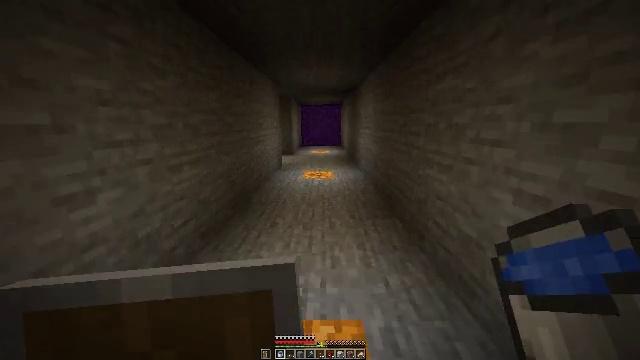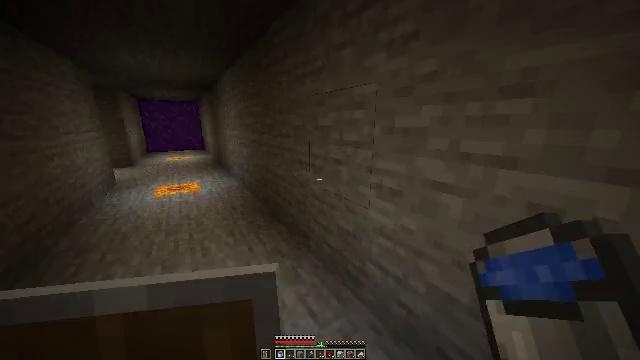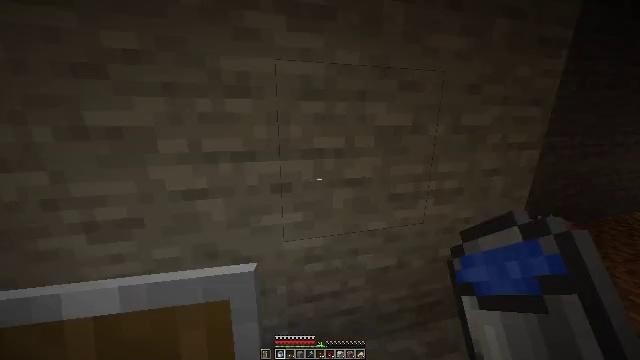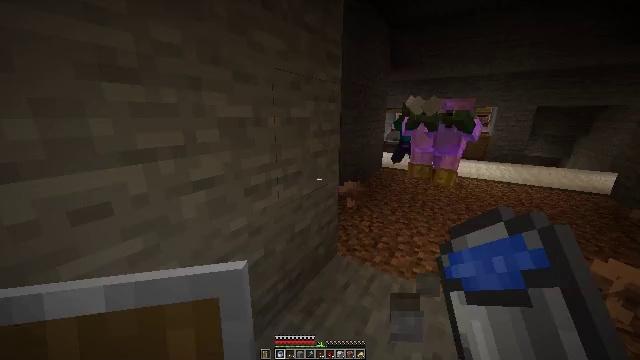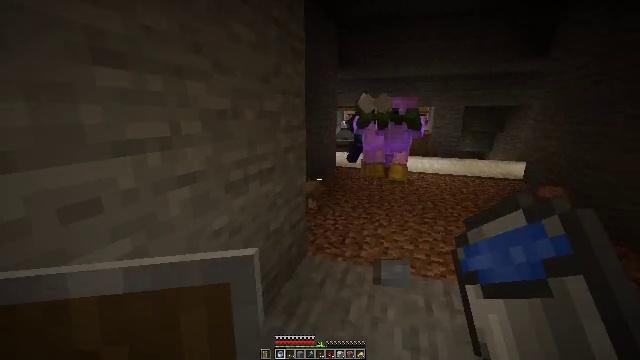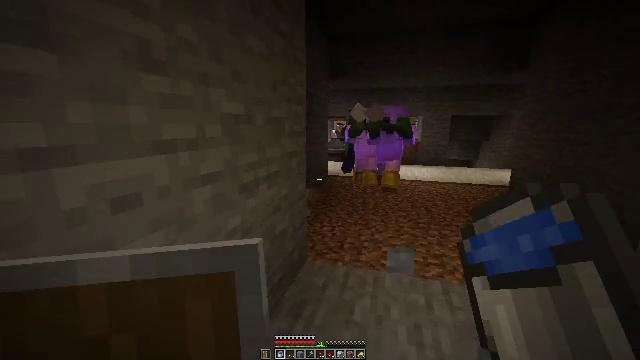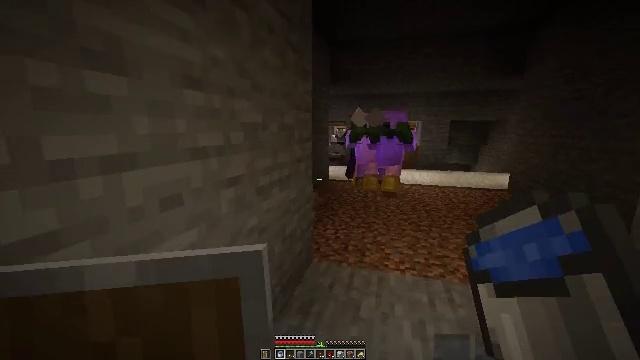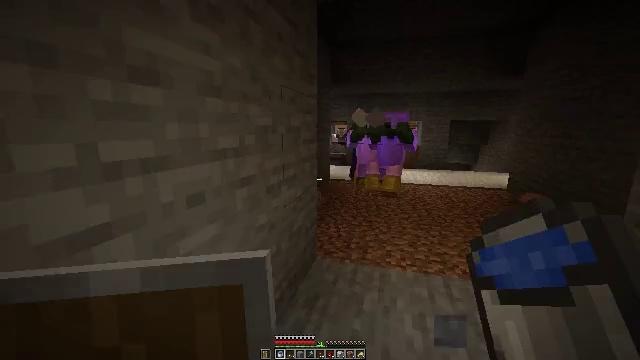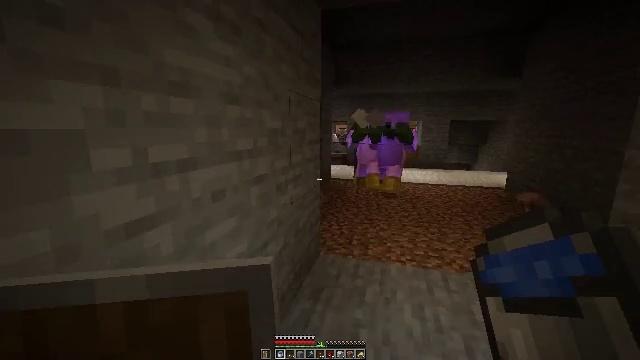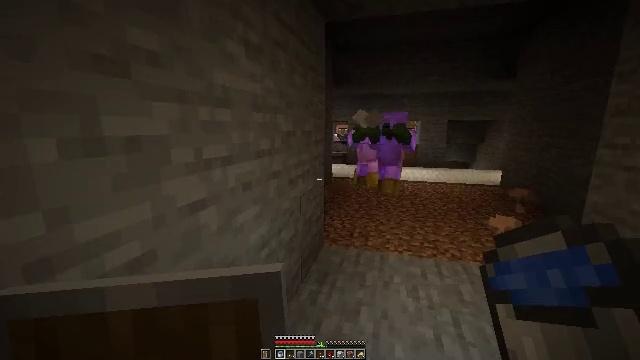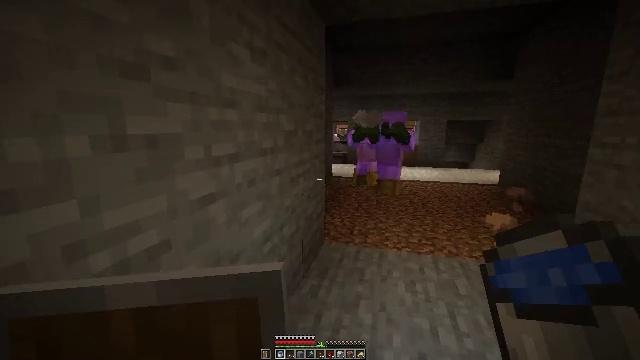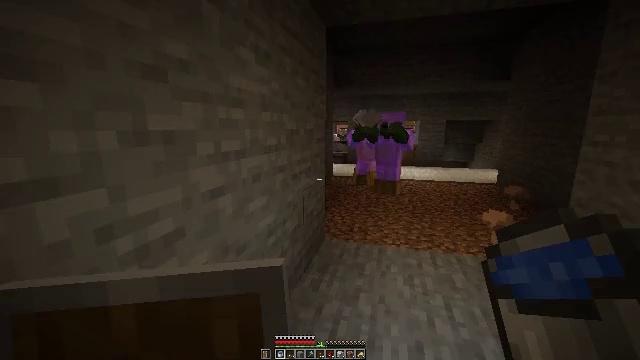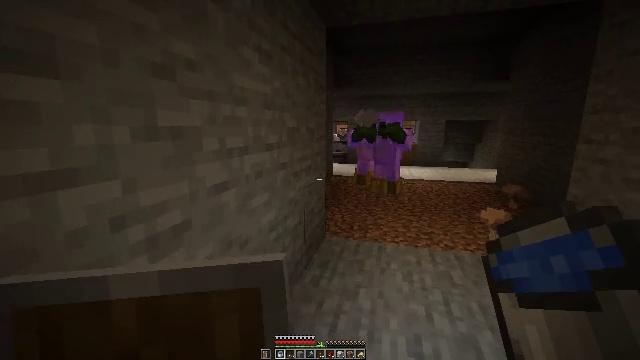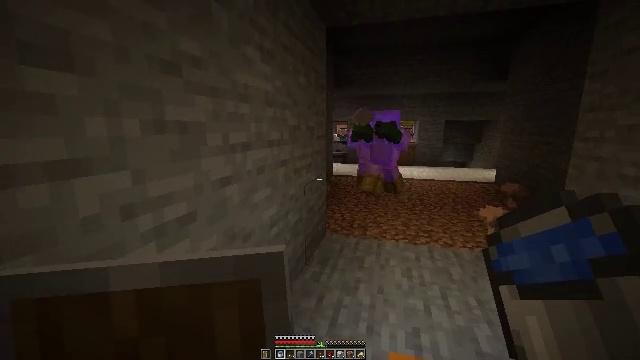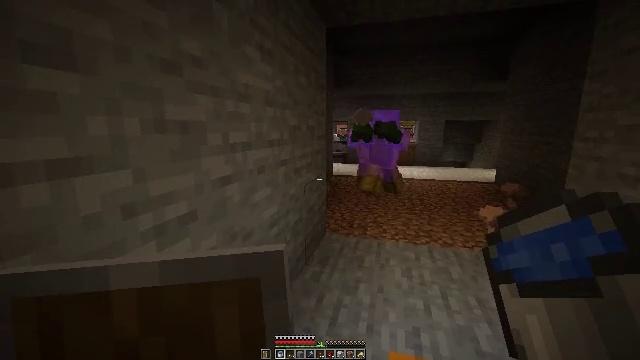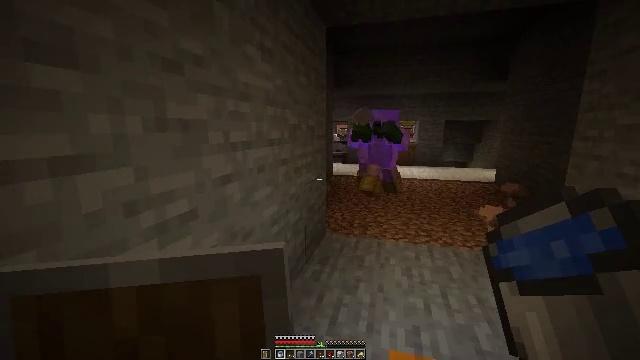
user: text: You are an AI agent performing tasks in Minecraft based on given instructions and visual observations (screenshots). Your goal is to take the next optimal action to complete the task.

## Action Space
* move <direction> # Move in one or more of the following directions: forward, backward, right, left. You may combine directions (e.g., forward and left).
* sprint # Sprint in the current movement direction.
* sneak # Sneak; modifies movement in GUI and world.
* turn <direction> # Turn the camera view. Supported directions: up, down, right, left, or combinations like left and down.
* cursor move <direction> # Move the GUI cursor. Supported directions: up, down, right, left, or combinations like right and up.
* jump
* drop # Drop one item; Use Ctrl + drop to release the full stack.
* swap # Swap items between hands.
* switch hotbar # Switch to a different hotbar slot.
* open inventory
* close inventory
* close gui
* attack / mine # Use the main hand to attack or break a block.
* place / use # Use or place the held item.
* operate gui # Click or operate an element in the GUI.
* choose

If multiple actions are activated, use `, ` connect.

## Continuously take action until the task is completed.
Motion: motion action
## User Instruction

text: Remove a shield from the inventory.
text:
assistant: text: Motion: move forward, turn right
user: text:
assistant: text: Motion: move left, turn right
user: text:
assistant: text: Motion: move left, turn right
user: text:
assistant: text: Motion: move back and move left, turn right and up
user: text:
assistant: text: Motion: move back and move left, turn right and up
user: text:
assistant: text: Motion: move back, turn up
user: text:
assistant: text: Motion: move back
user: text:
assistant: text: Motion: move back
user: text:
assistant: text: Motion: move back
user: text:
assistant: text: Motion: no_op
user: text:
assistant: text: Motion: no_op
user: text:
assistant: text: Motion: no_op
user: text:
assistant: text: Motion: no_op
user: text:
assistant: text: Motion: no_op
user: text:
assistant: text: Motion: no_op
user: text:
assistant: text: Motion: no_op
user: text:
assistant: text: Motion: no_op
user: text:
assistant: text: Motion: turn right
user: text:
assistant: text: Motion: no_op
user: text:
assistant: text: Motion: no_op
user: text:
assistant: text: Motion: no_op
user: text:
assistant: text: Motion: no_op
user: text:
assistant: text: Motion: no_op
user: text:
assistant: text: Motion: turn left and down
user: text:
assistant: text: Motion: turn left and down
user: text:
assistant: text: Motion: turn left and down
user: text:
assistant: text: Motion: move forward, turn left and up
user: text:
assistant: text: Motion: move forward, turn left
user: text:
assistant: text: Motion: move forward
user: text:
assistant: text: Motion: move forward, sprint